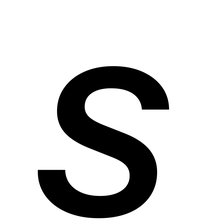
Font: InstrumentSans-Italic_Medium_Italic